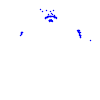
Particle: kaon